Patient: sex M, age 71
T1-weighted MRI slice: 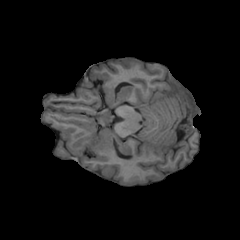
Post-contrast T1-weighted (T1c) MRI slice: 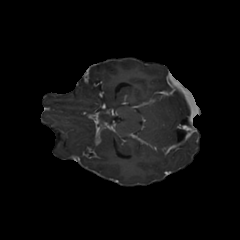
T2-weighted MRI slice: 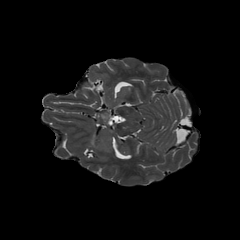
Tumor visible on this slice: yes
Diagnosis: Glioblastoma, IDH-wildtype
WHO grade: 4